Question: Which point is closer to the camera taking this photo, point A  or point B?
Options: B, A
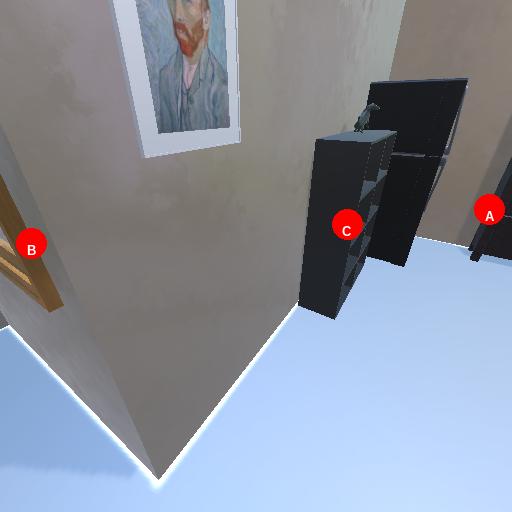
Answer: B